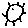
Label: sun